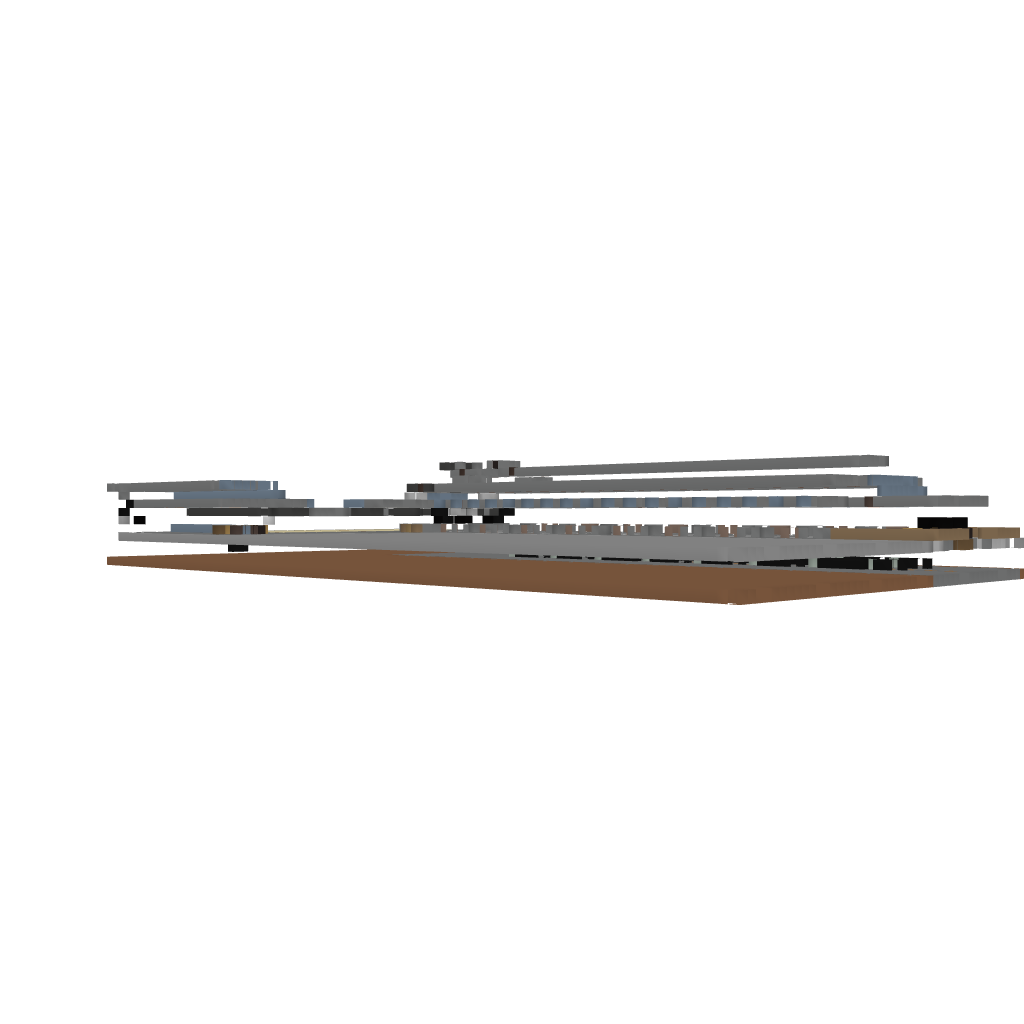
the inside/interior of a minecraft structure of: Prison